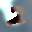
Label: 2